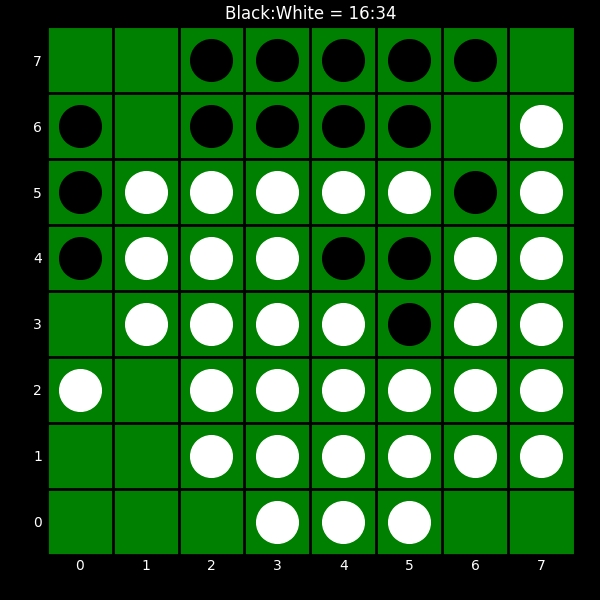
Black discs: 16
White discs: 34